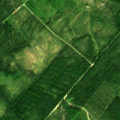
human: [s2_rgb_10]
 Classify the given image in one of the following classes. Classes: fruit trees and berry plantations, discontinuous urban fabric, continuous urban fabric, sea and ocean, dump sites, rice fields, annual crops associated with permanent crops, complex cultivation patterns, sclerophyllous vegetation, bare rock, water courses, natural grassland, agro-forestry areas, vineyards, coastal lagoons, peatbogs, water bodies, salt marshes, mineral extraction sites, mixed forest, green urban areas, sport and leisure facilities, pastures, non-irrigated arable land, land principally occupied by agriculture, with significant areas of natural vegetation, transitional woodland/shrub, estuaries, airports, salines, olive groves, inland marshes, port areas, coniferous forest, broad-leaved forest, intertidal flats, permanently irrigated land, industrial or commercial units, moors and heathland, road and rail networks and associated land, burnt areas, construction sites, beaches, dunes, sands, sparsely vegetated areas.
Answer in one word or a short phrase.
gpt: coniferous forest, mixed forest, transitional woodland/shrub